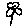
Label: flower